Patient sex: M
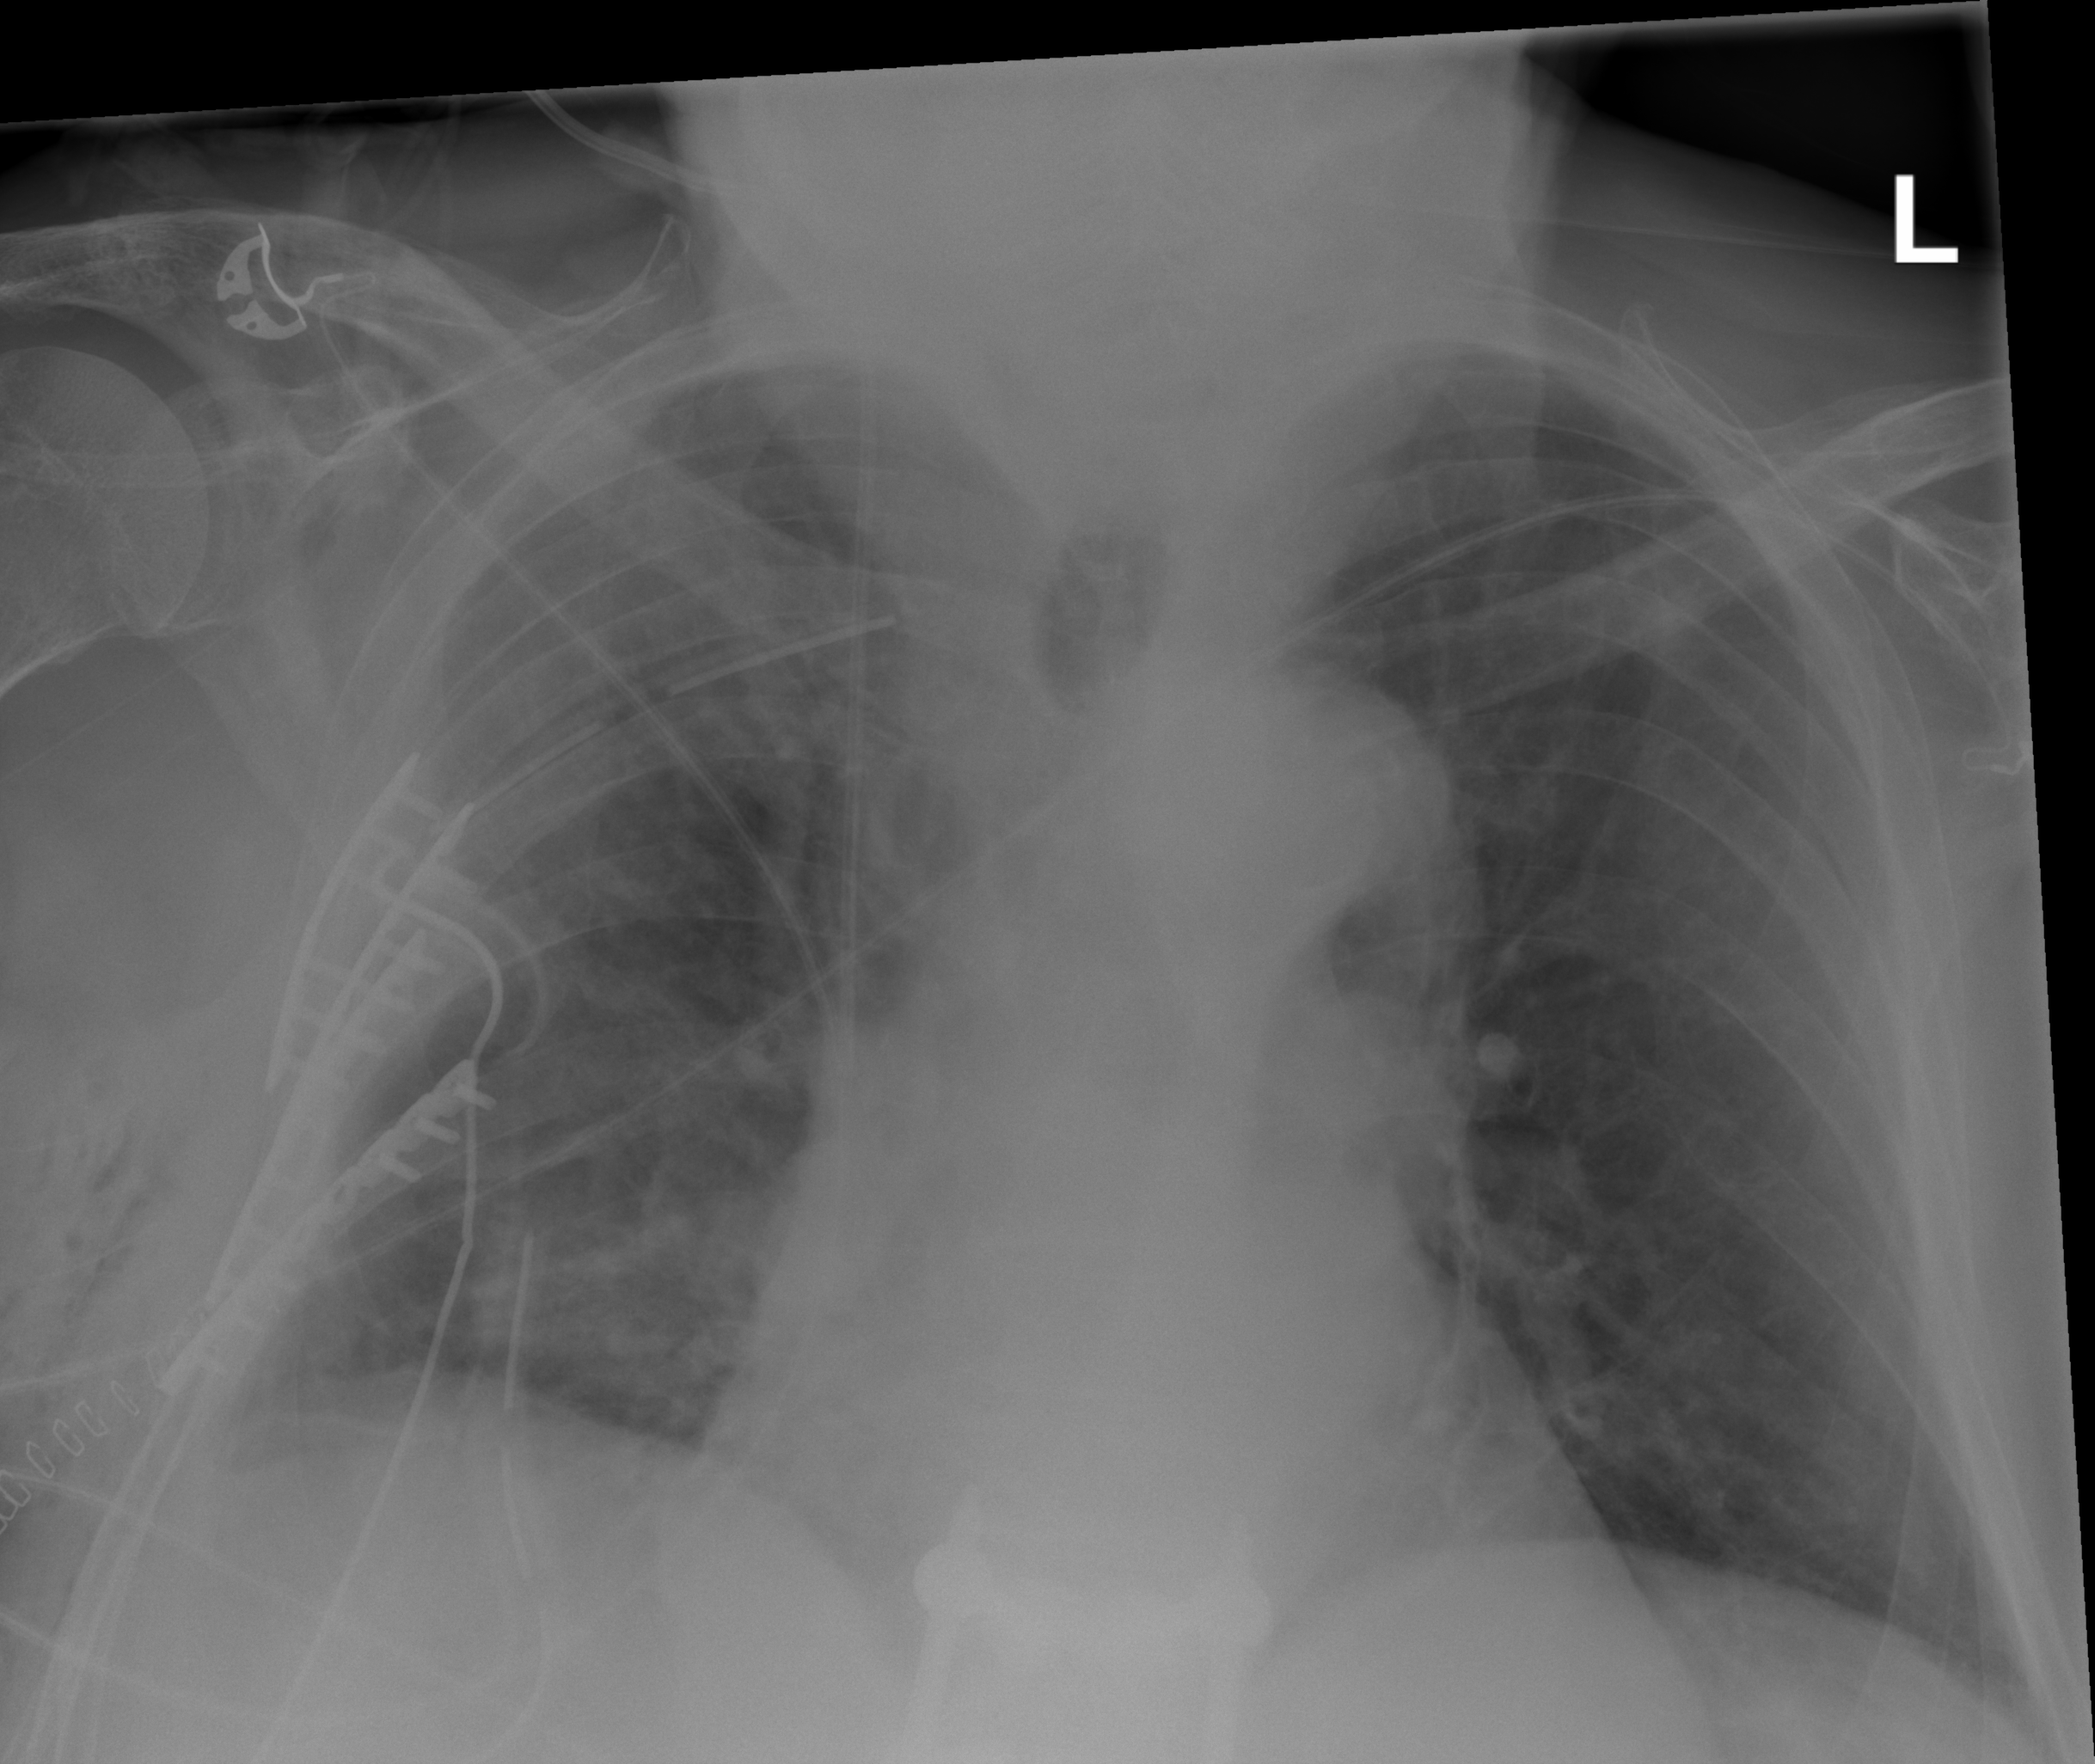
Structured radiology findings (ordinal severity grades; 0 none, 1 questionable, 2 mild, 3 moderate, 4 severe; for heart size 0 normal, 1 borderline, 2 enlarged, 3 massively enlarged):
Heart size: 0
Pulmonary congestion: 0
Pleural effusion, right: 0
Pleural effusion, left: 0
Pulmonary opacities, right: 0
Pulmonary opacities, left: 0
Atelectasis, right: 2
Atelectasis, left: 0